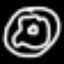
Label: donut